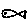
Label: fish